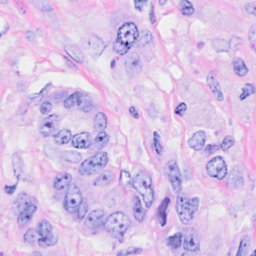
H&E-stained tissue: Breast